Question: This might be a really dumb question, but I haven't had any luck finding an answer, so I'm hoping someone will help me out here. :)
I have a website that authenticates a user through OAuth with their Google or LinkedIn accounts. I'd like to offer them the option to "disconnect" that OAuth as a login source (i.e. stop using their Google or LinkedIn account as logins). What I do now is just delete OAuth data from my db. That doesn't seem sufficient as the user is not prompted to allow my website access the next time he tries "connect" the same account. It doesn't show this prompt:

I know that the user can revoke access on his side in his Google or LinkedIn account, but is there a way for me, the website, to revoke the access?
Thanks for any guidance. :)
If it helps, I'm using the 'omniauth' gem.
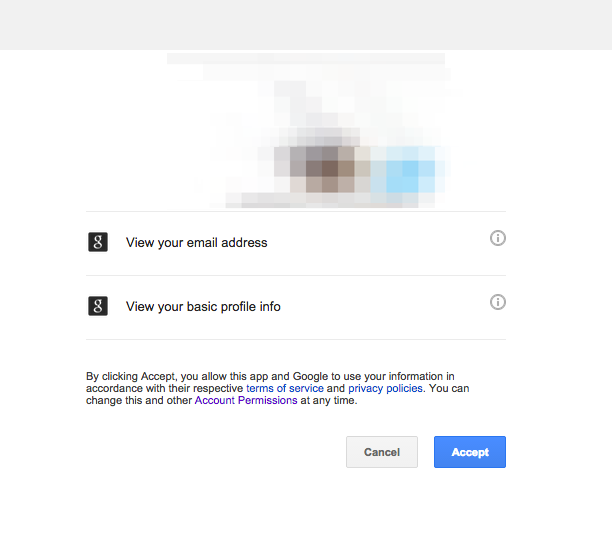
Answer: Google provides a way to programmatically revoke a token <URL>.
> To programmatically revoke a token, your application makes a request to <URL>{token}
If <URL> is still accurate, LinkedIn does not provide a way to do this.
> There's no programmatic way to revoke an OAuth 2.0 access token at this time.
If you want to double check that your token has been revoked before removing it from your application's database, you may try something like this:
1. Ask the user to revoke the token from their settings page on each respective application
2. Have the user confirm that they've done so
3. Issue a harmless request (e.g. get user's profile information) and expect it to be unauthorized
4. If the request is unauthorized, the token has been successfully revoked, and you can remove it from your database